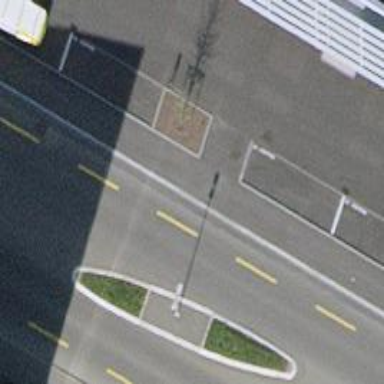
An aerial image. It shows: Kerb serving as barrier.